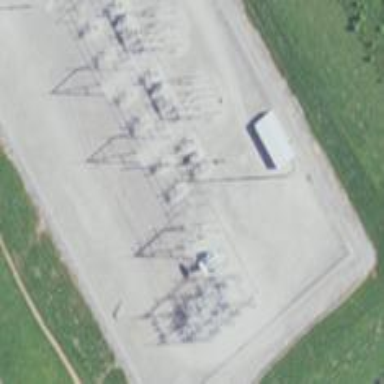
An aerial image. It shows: Switch for power supply.